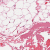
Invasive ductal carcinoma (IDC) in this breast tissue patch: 0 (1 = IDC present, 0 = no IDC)